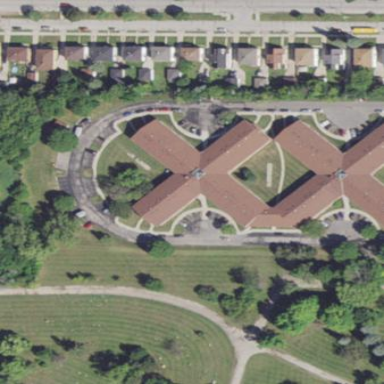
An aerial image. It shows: Nursing home building.